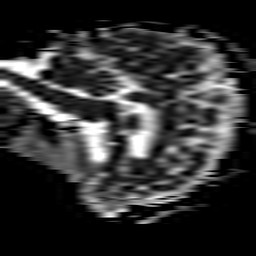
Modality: ADC
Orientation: sagittal
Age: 64
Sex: female
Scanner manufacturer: philips
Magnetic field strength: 3 T
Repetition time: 3.336 s
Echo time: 0.076 s